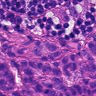
Metastatic tissue present: yes